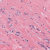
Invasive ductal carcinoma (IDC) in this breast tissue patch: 0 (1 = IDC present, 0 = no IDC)